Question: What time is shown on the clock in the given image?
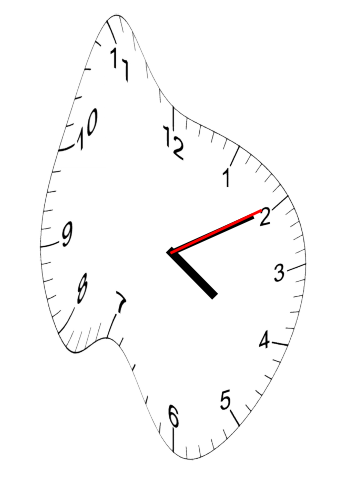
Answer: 04:10:10